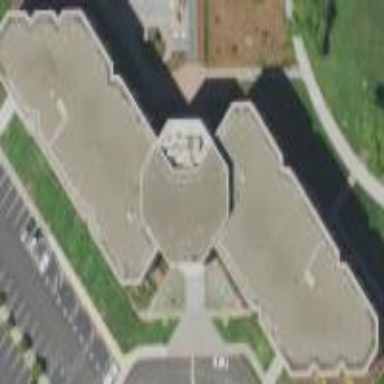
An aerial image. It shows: Office building.